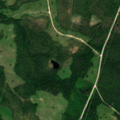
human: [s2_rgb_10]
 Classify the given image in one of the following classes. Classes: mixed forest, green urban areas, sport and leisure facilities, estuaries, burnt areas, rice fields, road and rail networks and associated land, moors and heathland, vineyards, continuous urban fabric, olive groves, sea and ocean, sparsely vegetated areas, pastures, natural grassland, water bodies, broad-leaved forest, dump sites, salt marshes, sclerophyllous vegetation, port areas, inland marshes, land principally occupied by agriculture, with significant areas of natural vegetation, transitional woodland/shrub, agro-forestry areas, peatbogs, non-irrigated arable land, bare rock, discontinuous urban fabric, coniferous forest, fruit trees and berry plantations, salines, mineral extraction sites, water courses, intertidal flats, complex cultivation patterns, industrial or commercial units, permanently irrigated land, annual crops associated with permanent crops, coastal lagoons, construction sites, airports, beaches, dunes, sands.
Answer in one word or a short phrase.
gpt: coniferous forest, mixed forest, transitional woodland/shrub